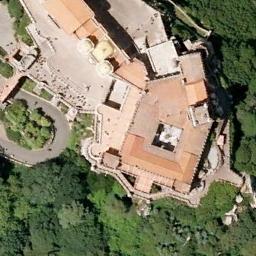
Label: palace